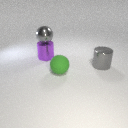
large purple metal cylinder behind large green rubber sphere